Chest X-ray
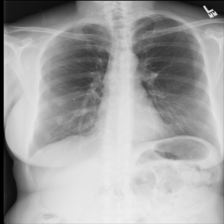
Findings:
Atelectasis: negative
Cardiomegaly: negative
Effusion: negative
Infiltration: negative
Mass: negative
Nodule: negative
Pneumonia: negative
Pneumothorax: negative
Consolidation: negative
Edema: negative
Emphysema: negative
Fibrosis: negative
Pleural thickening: negative
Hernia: negative